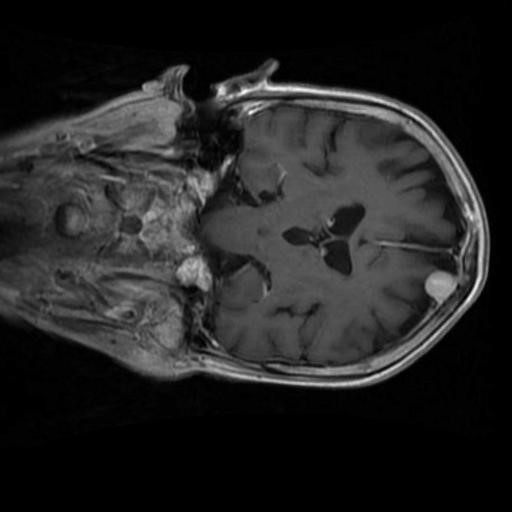
Label: brain_menin